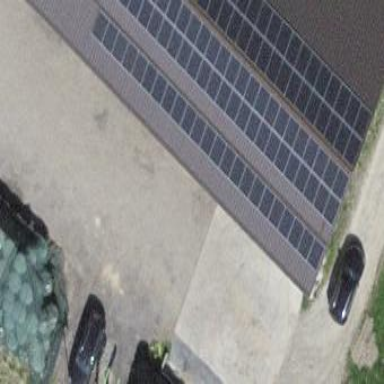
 consisting of solar photovoltaic panels."